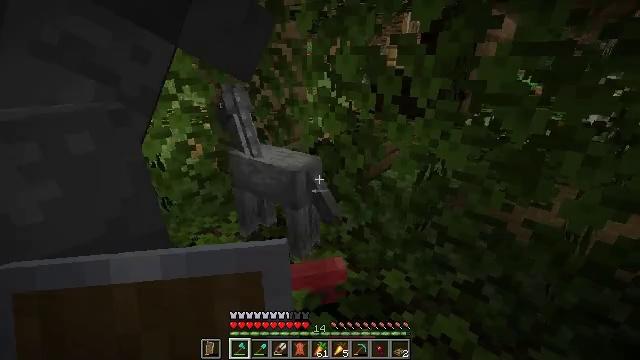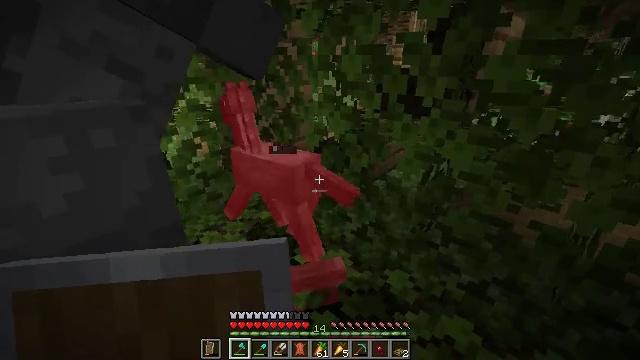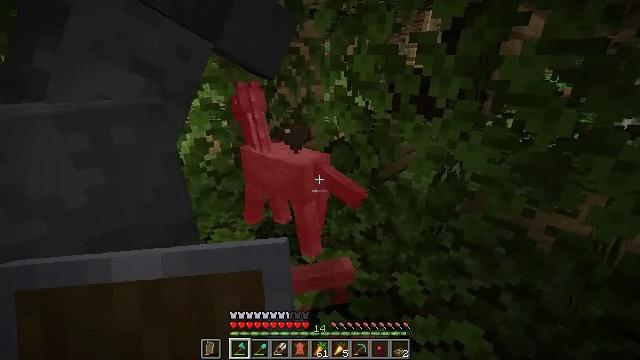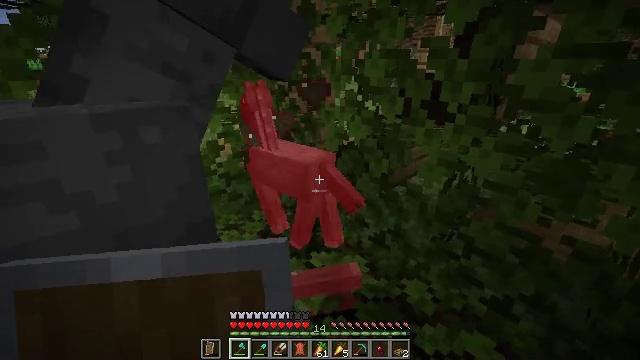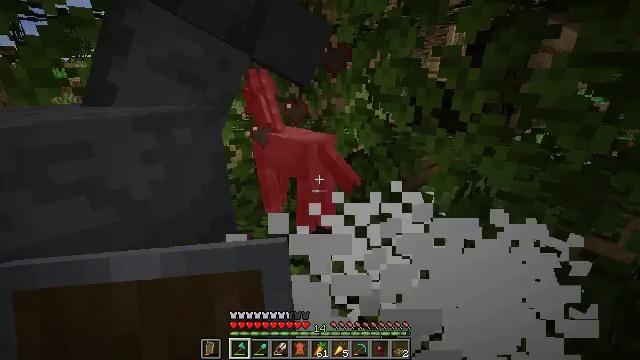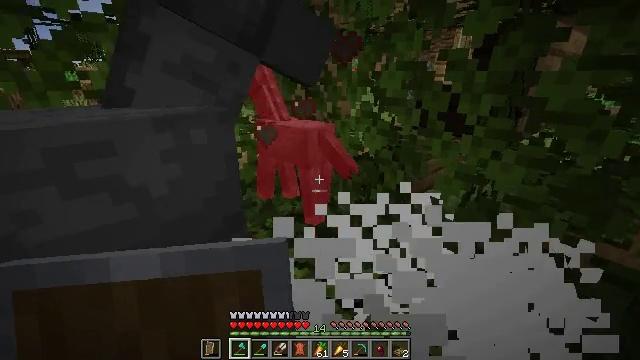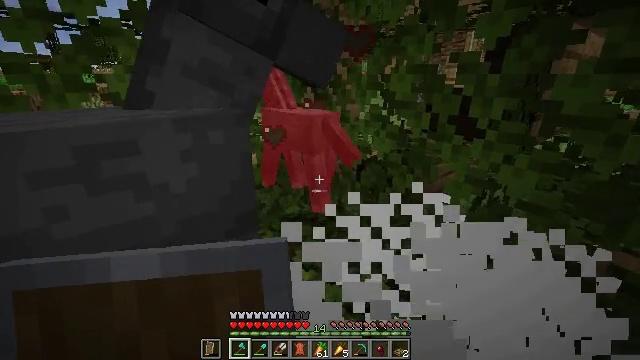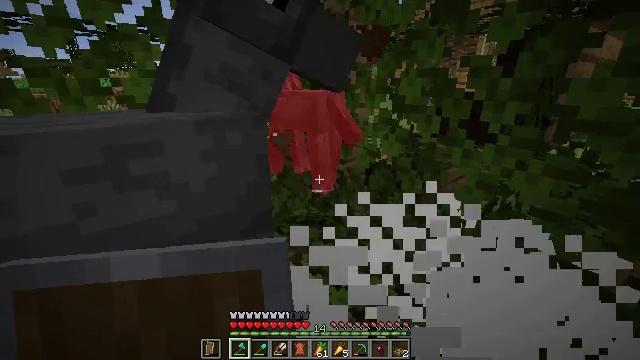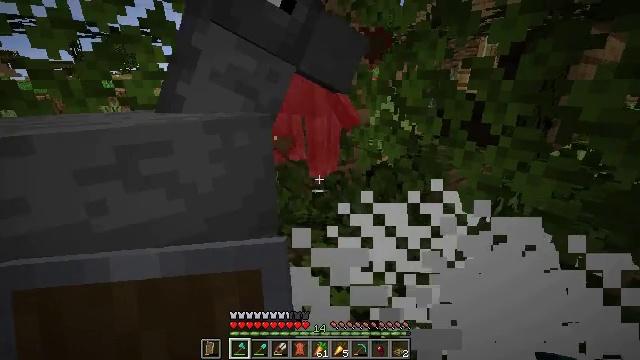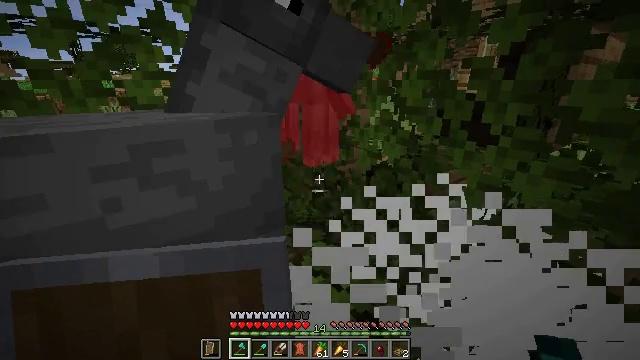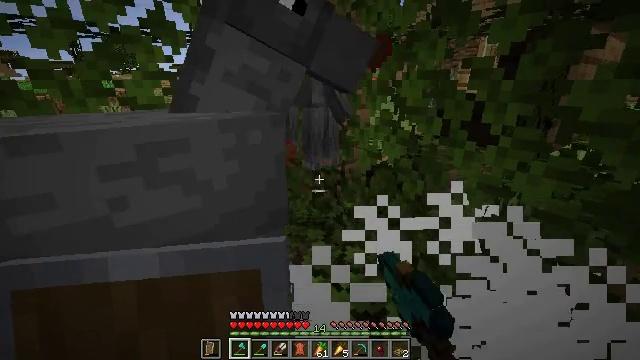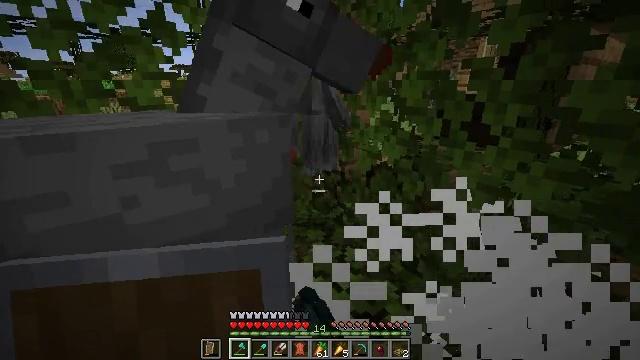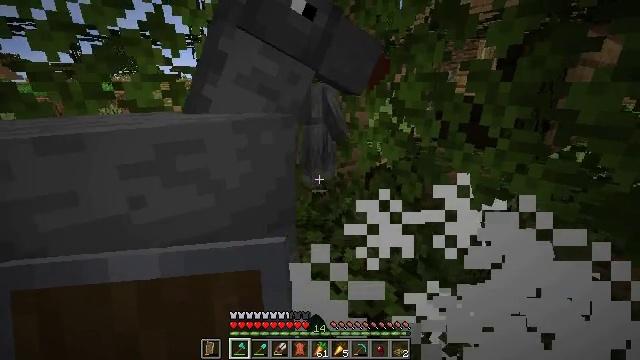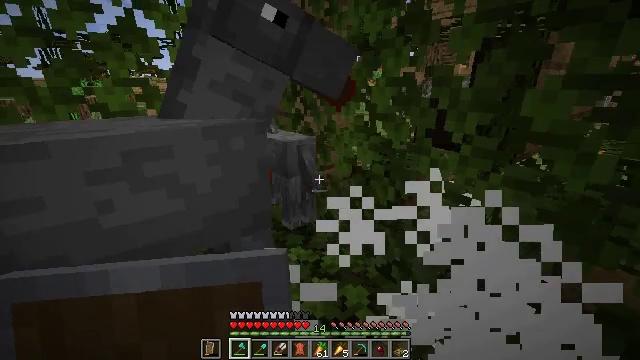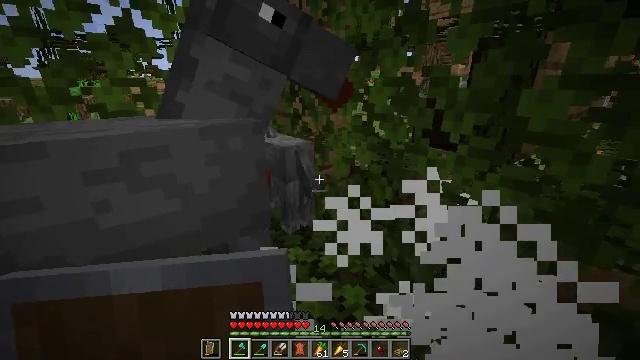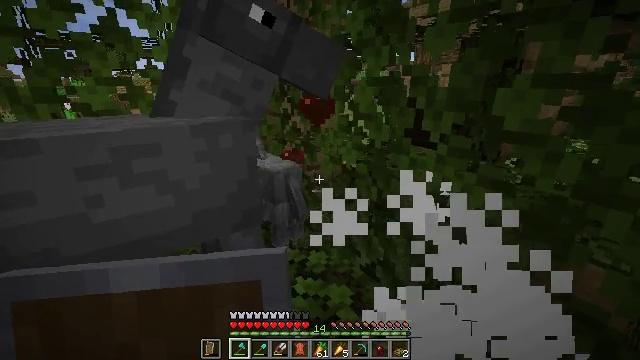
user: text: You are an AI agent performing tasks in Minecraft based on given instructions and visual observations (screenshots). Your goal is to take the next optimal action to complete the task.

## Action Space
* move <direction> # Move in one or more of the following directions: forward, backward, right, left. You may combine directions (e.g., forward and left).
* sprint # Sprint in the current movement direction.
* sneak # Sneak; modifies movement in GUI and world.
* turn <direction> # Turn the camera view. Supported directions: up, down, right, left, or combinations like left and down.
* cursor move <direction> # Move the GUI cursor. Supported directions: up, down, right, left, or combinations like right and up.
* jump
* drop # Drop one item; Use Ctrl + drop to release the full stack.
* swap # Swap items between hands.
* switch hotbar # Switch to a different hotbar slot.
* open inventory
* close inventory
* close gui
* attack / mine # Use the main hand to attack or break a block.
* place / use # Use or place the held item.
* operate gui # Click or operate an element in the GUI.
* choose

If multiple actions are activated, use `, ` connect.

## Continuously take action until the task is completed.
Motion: motion action
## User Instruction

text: Combat the horse.
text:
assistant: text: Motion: turn left
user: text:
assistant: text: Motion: turn left
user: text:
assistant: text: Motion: turn left
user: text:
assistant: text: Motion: turn left and up
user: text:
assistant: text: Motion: turn left
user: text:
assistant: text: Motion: turn left
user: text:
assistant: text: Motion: turn left
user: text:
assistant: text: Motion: no_op
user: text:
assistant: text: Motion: attack / mine
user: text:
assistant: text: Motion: attack / mine
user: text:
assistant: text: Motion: attack / mine
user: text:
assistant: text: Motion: move right
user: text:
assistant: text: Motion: move right
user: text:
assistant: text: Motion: no_op
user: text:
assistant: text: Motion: no_op
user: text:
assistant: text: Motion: no_op
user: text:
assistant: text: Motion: no_op
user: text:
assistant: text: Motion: no_op
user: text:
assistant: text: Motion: turn left
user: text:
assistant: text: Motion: turn left
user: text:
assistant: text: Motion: turn left
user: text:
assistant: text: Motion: turn left
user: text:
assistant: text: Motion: no_op
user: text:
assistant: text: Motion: no_op
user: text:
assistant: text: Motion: no_op
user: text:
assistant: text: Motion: move right, turn down
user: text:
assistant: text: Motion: move right
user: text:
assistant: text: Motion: move right, turn down
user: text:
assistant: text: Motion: move right, turn left
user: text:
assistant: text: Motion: turn left